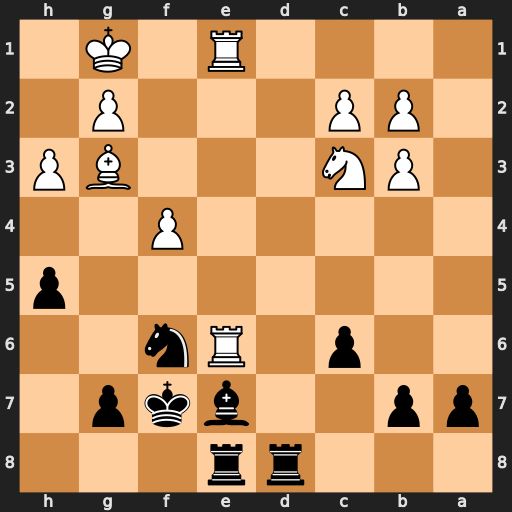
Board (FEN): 3rr3/pp2bkp1/2p1Rn2/7p/5P2/1PN3BP/1PP3P1/4R1K1
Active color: b
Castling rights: -
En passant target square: -
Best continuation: Bc5+ Kf1 Rxe6 Rxe6 Kxe6